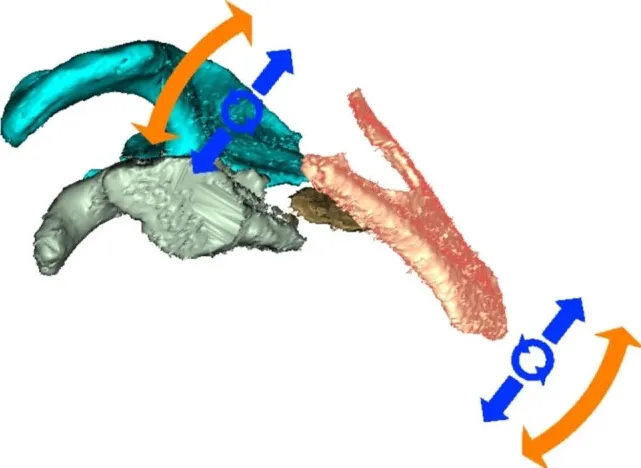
Manual reduction of the fragments.
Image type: radiology (ct)